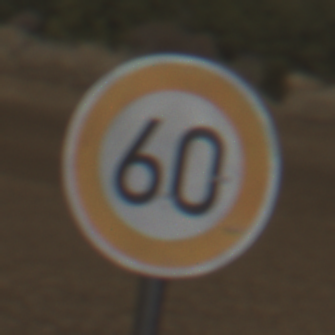
Verkehrszeichen: Geschwindigkeit60
Umgebung: Outdoor, Nature
Tageszeit: MorningAfternoon
Wetter: PartlyCloudy
Licht: Natural
Jahreszeit: NotSpecified
Kontrast: HighContrast